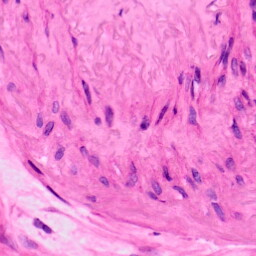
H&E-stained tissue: Lung